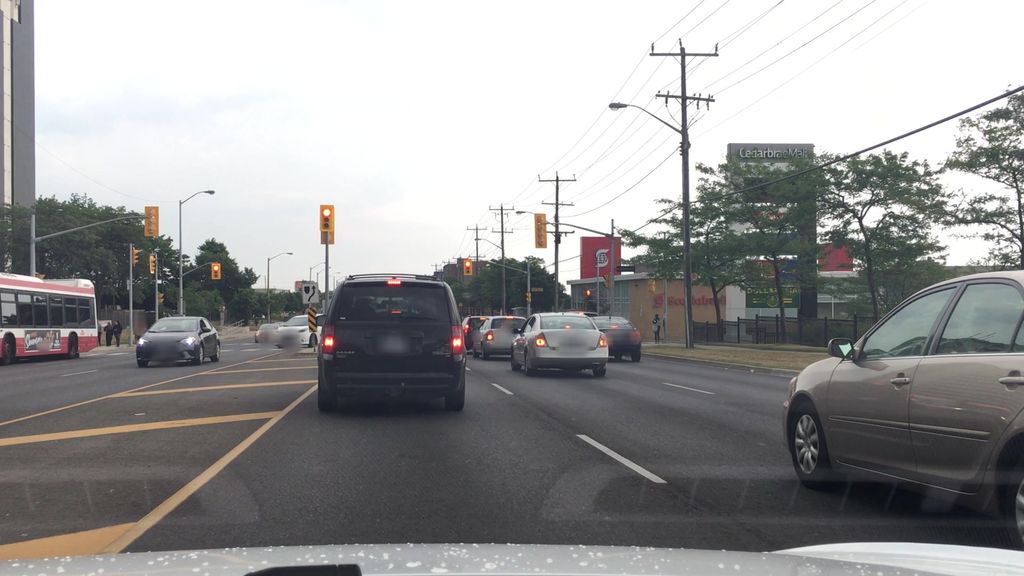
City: toronto